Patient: sex M, age 44
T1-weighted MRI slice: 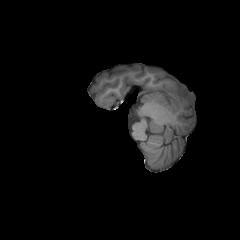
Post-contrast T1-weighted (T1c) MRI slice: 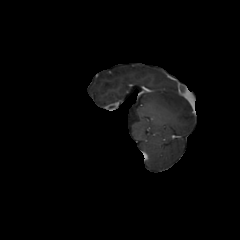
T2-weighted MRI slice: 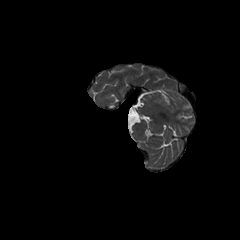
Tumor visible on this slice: no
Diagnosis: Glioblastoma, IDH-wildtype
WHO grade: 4